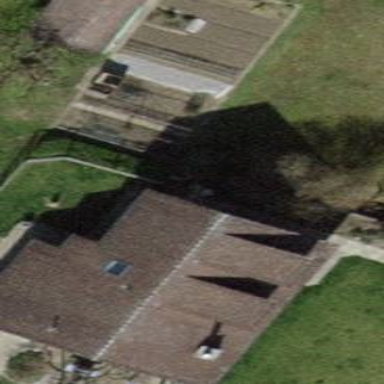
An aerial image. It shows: Detached building.